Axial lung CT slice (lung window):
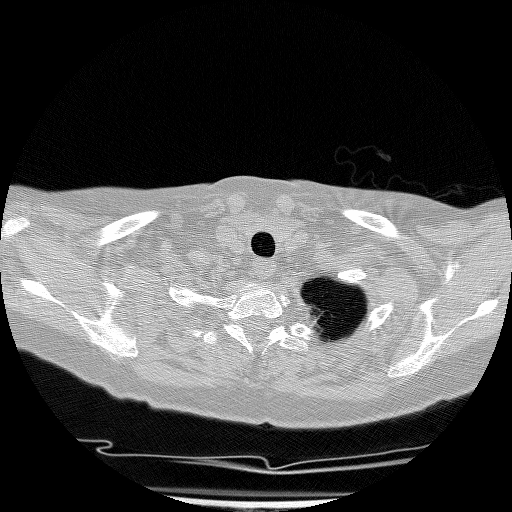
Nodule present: no